Question: As suggested <URL>, in Interface Builder i've assigned to a full size Image View the "LaunchImage.png" parameter for the "Image" attribute, .

But at runtime, in any device (iPhone, iPad, with/without retina), the image picked is always the 640 x 960 pixels size image, thus ignoring other sizes.
Is there any way to make iOS automatically picking the right image base on device and resolution?
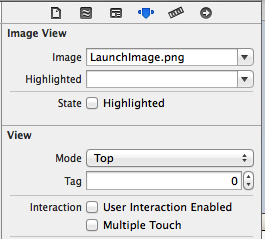
Answer: For now, the only method i've found is to handle manually in code the LaunchImage.png:
'''
self.splashImage.contentMode = UIViewContentModeScaleAspectFit;
if (IS_IPHONE())
{
if (!IS_RETINA)
{
self.splashImage.image = [UIImage imageNamed:@"LaunchImage.png"];
}
else
{
if (IS_PHONEPOD5())
{
self.splashImage.image = [UIImage imageNamed:@"LaunchImage-568h@2x.png"];
}
else
{
self.splashImage.image = [UIImage imageNamed:@"LaunchImage@2x.png"];
}
}
}
else if (IS_IPAD())
{
if ([UIApplication sharedApplication].statusBarOrientation == UIInterfaceOrientationPortrait)
{
if (SYSTEM_VERSION_GREATER_THAN_OR_EQUAL_TO(@"7.0"))
{
if (!IS_RETINA)
self.splashImage.image = [UIImage imageNamed:@"LaunchImage-700-Portrait~ipad"];
else
self.splashImage.image = [UIImage imageNamed:@"LaunchImage-700-Portrait@2x~ipad"];
}
else
{
if (!IS_RETINA)
self.splashImage.image = [UIImage imageNamed:@"LaunchImage-Portrait~ipad"];
else
self.splashImage.image = [UIImage imageNamed:@"LaunchImage-Portrait@2x~ipad"];
}
}
else // landscape
{
if (SYSTEM_VERSION_GREATER_THAN_OR_EQUAL_TO(@"7.0"))
{
if (!IS_RETINA)
self.splashImage.image = [UIImage imageNamed:@"LaunchImage-700-Landscape~ipad"];
else
self.splashImage.image = [UIImage imageNamed:@"LaunchImage-700-Landscape@2x~ipad.png"];
}
else
{
if (!IS_RETINA)
self.splashImage.image = [UIImage imageNamed:@"LaunchImage-Landscape~ipad"];
else
self.splashImage.image = [UIImage imageNamed:@"LaunchImage-Landscape@2x~ipad"];
}
}
}
'''
where IS_IPHONE, IS_RETINA, etc. are macro defined as:
'''
#define IS_PHONEPOD5() ([UIScreen mainScreen].bounds.size.height == 568.0f && [UIScreen mainScreen].scale == 2.f && UI_USER_INTERFACE_IDIOM() == UIUserInterfaceIdiomPhone)
#define IS_RETINA ([[UIScreen mainScreen] respondsToSelector:@selector(displayLinkWithTarget:selector:)] && ([UIScreen mainScreen].scale == 2.0))
#define IS_IPHONE() (UI_USER_INTERFACE_IDIOM() == UIUserInterfaceIdiomPhone)
#define IS_IPAD() (UI_USER_INTERFACE_IDIOM() == UIUserInterfaceIdiomPad)
#define SYSTEM_VERSION_EQUAL_TO(v) ([[[UIDevice currentDevice] systemVersion] compare:v options:NSNumericSearch] == NSOrderedSame)
#define SYSTEM_VERSION_GREATER_THAN(v) ([[[UIDevice currentDevice] systemVersion] compare:v options:NSNumericSearch] == NSOrderedDescending)
#define SYSTEM_VERSION_GREATER_THAN_OR_EQUAL_TO(v) ([[[UIDevice currentDevice] systemVersion] compare:v options:NSNumericSearch] != NSOrderedAscending)
#define SYSTEM_VERSION_LESS_THAN(v) ([[[UIDevice currentDevice] systemVersion] compare:v options:NSNumericSearch] == NSOrderedAscending)
#define SYSTEM_VERSION_LESS_THAN_OR_EQUAL_TO(v) ([[[UIDevice currentDevice] systemVersion] compare:v options:NSNumericSearch] != NSOrderedDescending)
'''